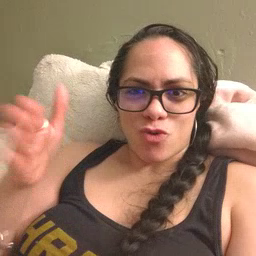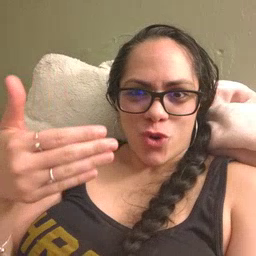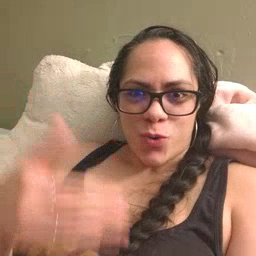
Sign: room